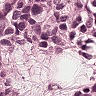
Metastatic tissue present: yes